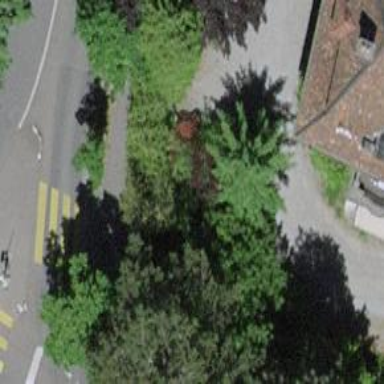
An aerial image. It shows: Avenue of trees.